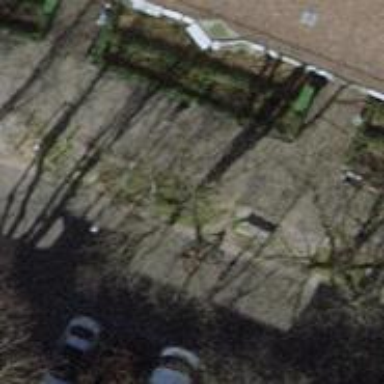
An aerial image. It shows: Avenue lined with trees.